Field crop: tomato
Growth stage: 2
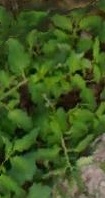
Species: tomato